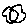
Label: flower